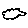
Label: cloud